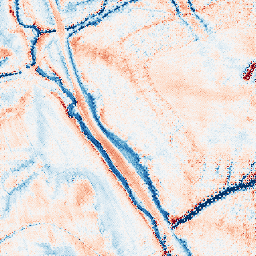
Category: edge_preserving
Decomposition family: guided
Decomposition parameters: radius: 8
eps: 0.001
Upsampling method: regularized
Upsampling parameters: scale: 2
lambda_reg: 0.1
Upsampling scale: 2